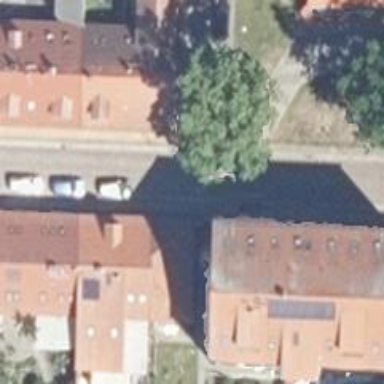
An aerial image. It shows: Residential road.